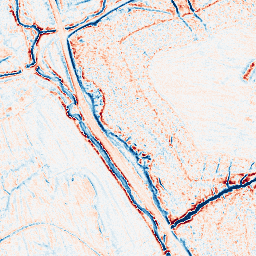
Category: edge_preserving
Decomposition family: anisotropic_diffusion
Decomposition parameters: iterations: 10
kappa: 50
gamma: 0.15
Upsampling method: regularized
Upsampling parameters: scale: 4
lambda_reg: 0.001
Upsampling scale: 4